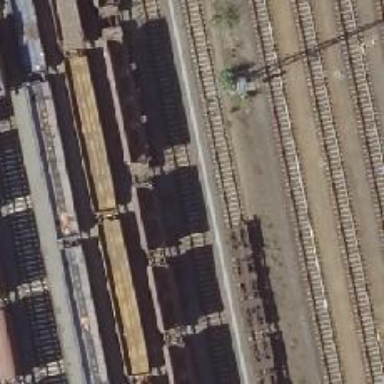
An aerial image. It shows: View of railway yard.